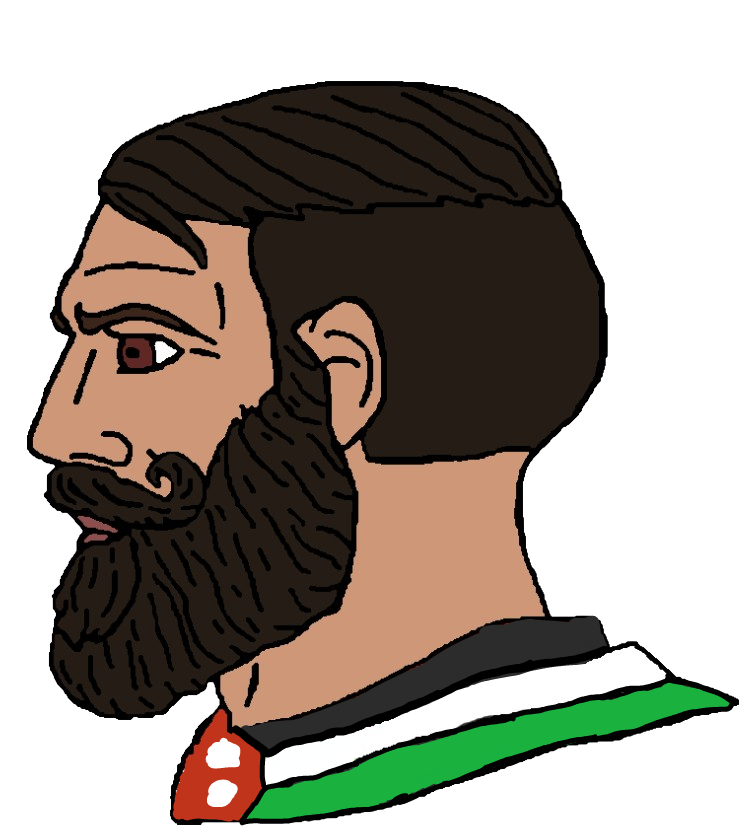
Label: 4_Yes_Chad